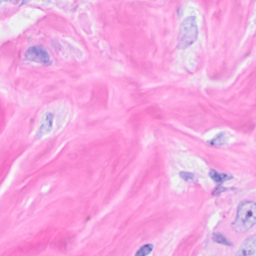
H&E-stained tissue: Breast